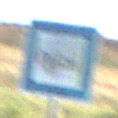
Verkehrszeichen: Polizei
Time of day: MorningAfternoon
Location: Outdoor (Nature)
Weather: Clear
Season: Autumn
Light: Natural